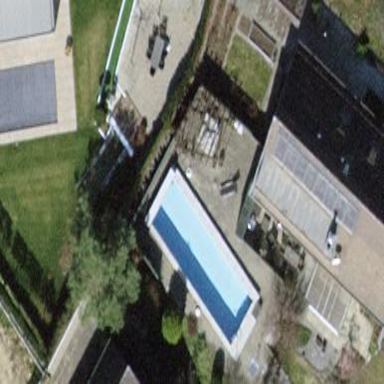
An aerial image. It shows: Swimming pool located in leisure land.